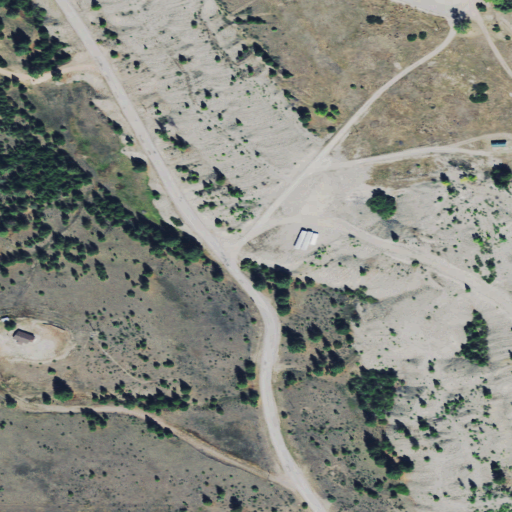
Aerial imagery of valley in Montana named Bear Gulch containing grassland, shrub, evergreen forest, open development, and low intensity development